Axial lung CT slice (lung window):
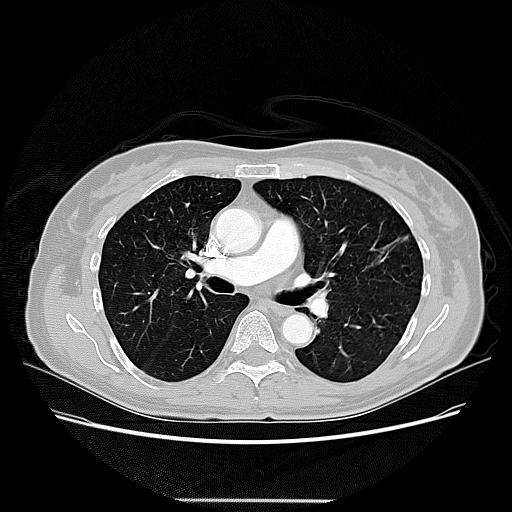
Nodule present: no